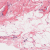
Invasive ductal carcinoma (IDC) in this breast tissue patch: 0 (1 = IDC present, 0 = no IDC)